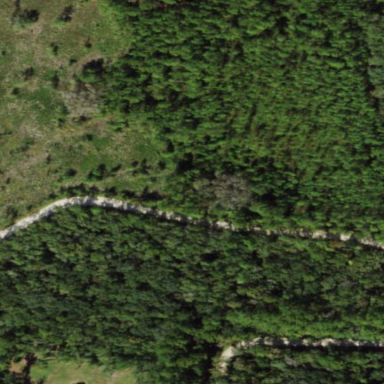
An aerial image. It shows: Forest area predominantly covered with needle-leaved trees.